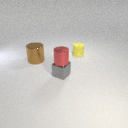
small yellow rubber cylinder behind large brown metal cylinder